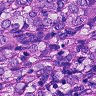
Metastatic tissue present: yes